Field crop: maize
Growth stage: 2
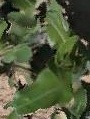
Species: maize